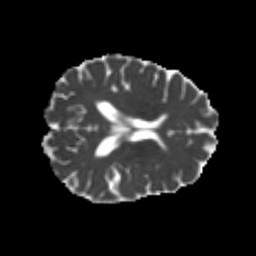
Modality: MD
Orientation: axial
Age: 21
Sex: female
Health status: healthy
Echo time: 0.074 s